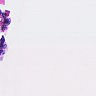
Metastatic tissue present: no